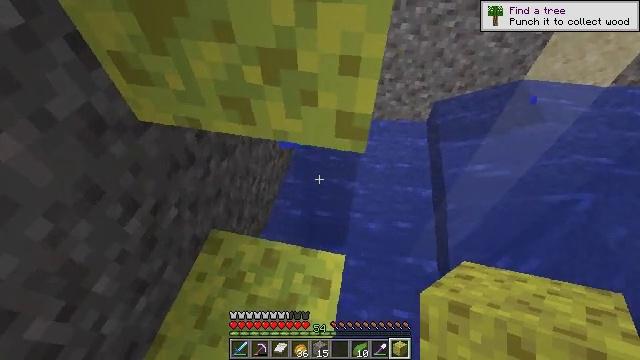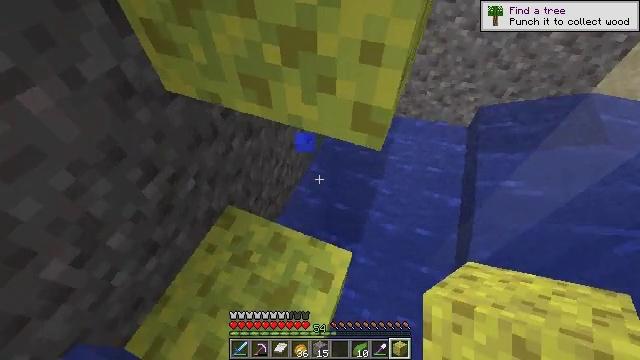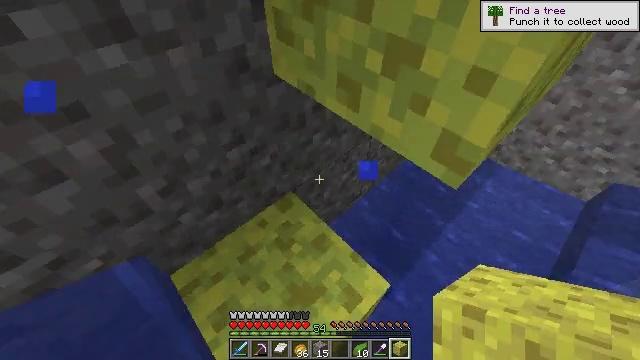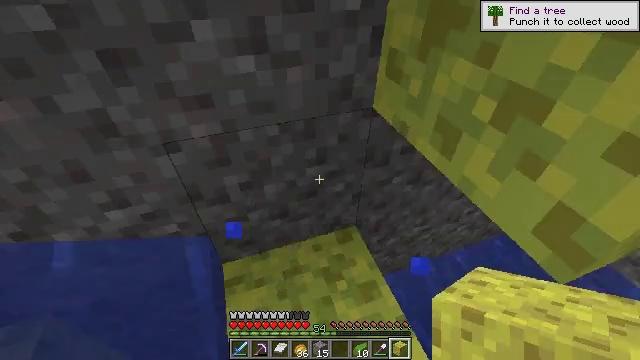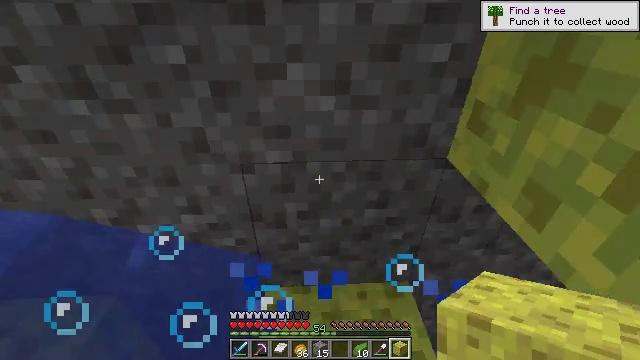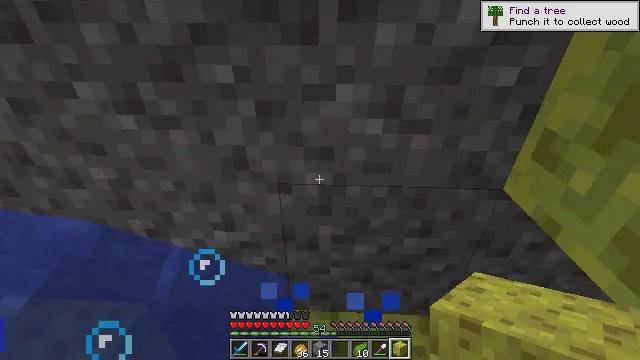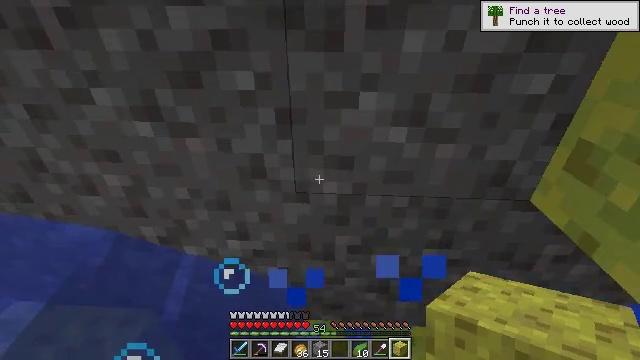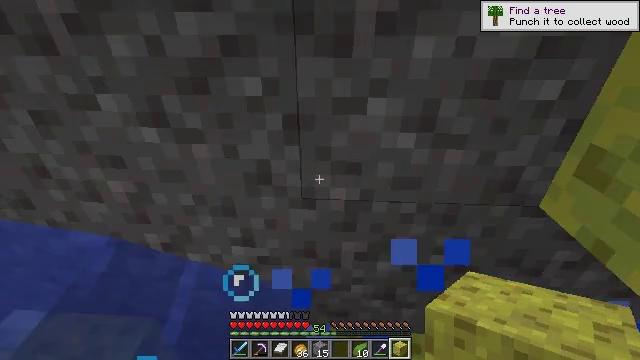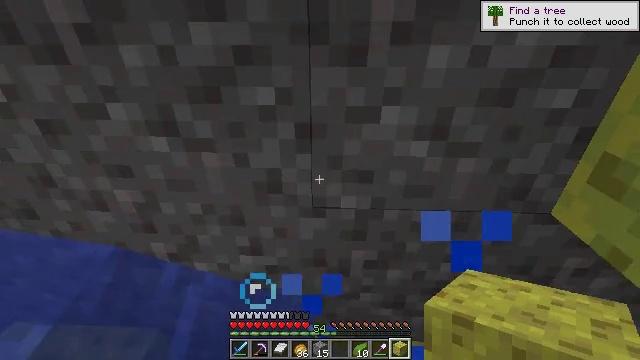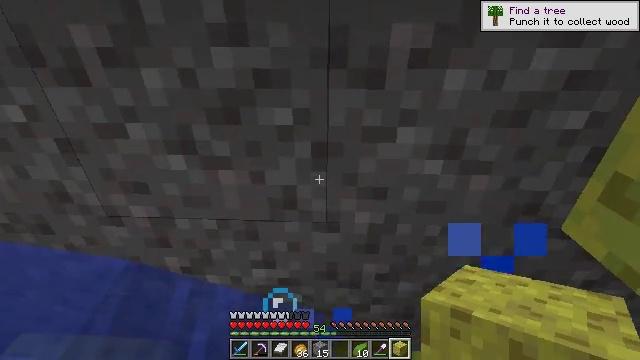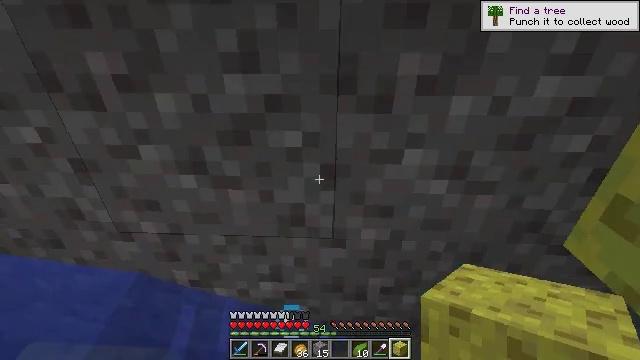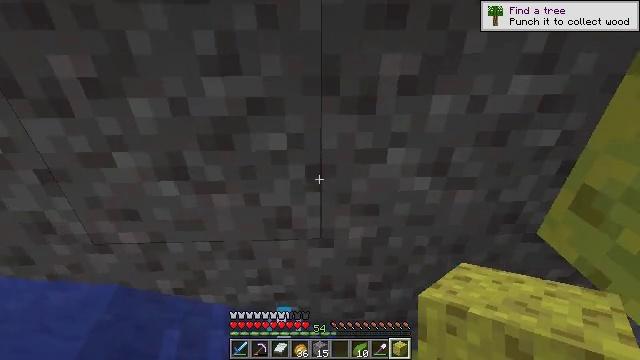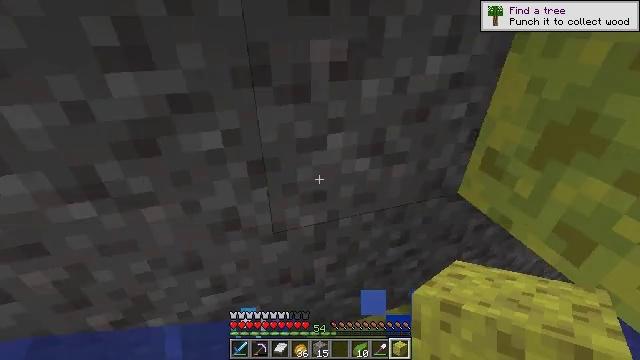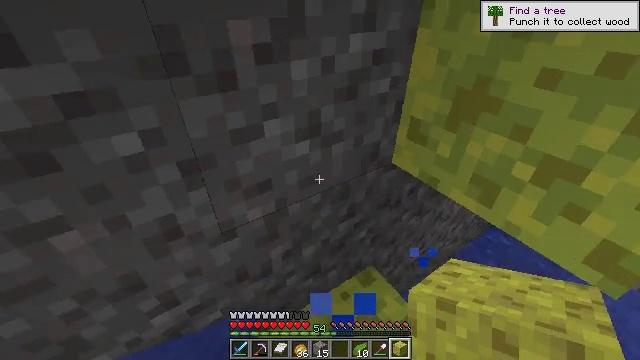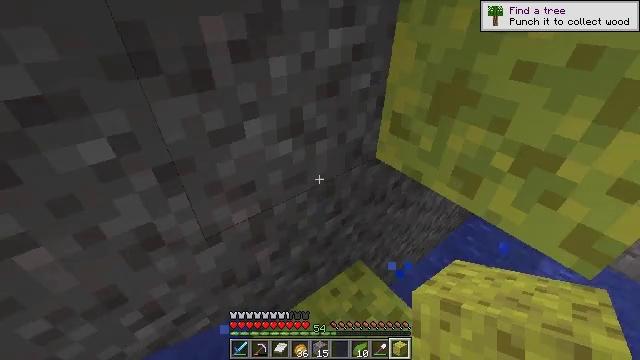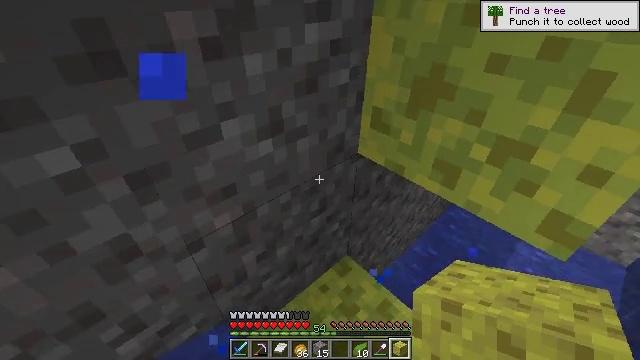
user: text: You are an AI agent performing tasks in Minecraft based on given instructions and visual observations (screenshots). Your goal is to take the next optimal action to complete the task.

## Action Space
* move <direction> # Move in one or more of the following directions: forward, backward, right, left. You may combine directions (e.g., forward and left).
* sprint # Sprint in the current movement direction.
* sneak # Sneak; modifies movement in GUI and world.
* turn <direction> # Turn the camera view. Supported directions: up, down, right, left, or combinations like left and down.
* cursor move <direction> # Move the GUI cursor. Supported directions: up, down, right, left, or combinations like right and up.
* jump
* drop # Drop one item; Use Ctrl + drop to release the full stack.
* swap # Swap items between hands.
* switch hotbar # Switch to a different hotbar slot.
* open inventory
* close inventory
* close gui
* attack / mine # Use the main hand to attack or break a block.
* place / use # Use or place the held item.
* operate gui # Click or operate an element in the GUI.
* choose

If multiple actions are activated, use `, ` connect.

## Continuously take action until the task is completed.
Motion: motion action
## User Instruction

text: Acquire a wet sponge from an ocean monument.
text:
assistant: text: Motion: move left, turn left and down
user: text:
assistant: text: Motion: move left, turn left and up
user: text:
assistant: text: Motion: move forward and move left, turn left and up
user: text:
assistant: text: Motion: move forward and move left, turn left and up
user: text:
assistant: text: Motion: move forward and move left, turn left and up
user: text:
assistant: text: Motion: move forward and move left
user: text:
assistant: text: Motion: move forward and move left
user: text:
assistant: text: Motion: move forward and move left, jump
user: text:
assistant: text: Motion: move forward, jump
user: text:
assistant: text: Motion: move forward, jump
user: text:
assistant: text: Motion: move forward, turn right, jump
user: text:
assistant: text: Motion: move forward, turn right and down, jump
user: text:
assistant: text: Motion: move forward, turn right and down, jump
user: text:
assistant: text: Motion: move forward, turn right, jump
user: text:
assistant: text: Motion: move forward, turn right, jump
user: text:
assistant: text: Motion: move forward, turn right and down, jump
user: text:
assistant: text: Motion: move forward, turn right, jump
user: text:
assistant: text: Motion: move forward, jump
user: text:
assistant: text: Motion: move forward, jump
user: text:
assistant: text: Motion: move forward
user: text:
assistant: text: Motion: move forward
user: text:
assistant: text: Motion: move forward, turn left
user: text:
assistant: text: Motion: move forward
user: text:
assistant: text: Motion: move forward
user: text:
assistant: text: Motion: move forward
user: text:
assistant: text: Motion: move forward
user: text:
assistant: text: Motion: move forward
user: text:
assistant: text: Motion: move forward, turn right and down
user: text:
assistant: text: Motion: move forward, turn right
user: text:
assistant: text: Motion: move forward, turn right and down